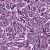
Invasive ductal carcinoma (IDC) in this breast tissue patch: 1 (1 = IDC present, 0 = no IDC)